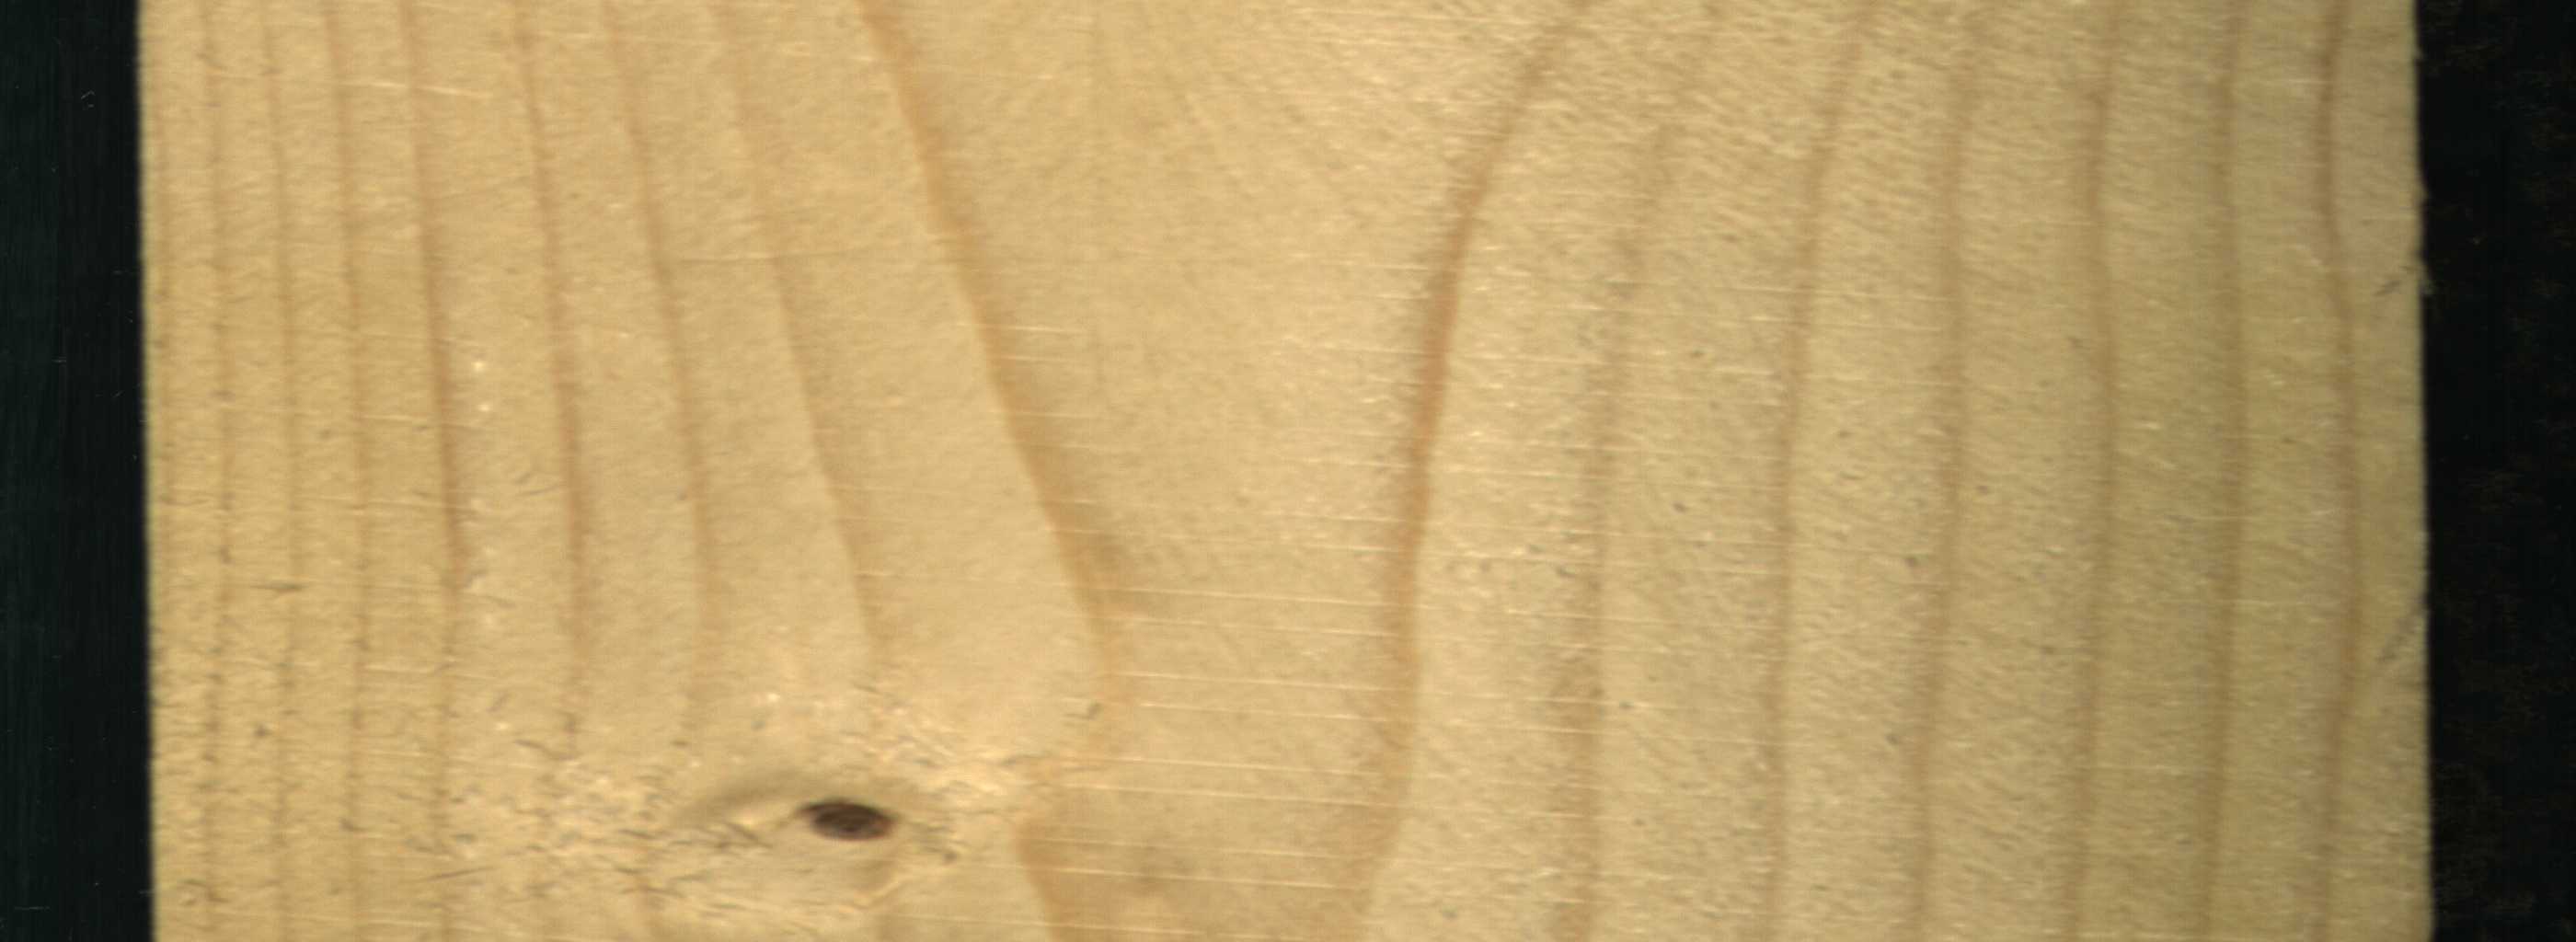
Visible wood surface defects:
Live_Knot